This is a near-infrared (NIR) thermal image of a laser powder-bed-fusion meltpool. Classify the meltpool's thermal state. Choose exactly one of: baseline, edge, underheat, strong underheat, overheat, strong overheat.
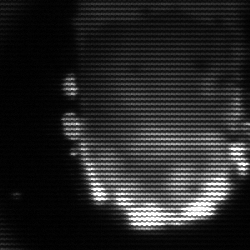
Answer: baseline